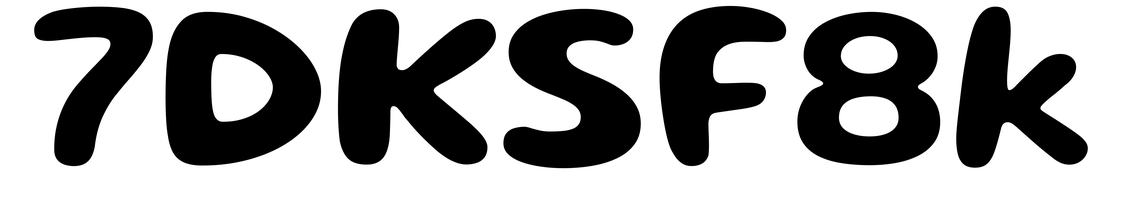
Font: Gluten_SemiBold